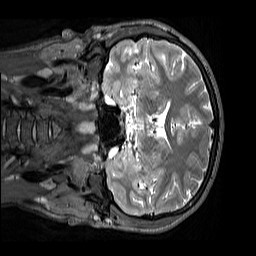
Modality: T2w
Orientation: coronal
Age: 13
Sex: female
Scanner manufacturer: siemens
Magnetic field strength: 3 T
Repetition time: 3.2 s
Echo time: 0.408 s